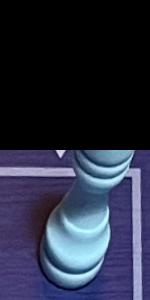
Label: Rook_White